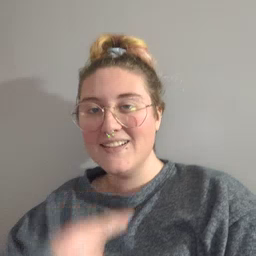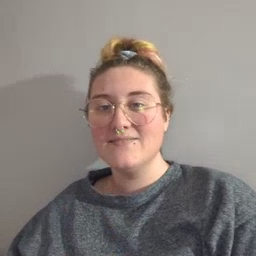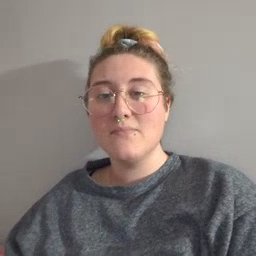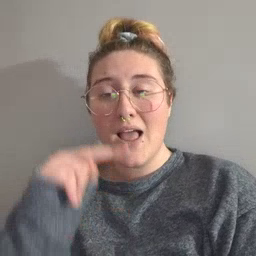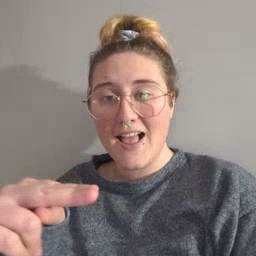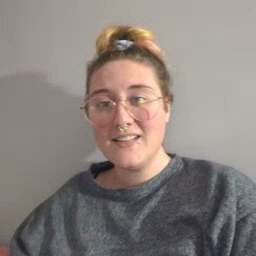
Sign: ride